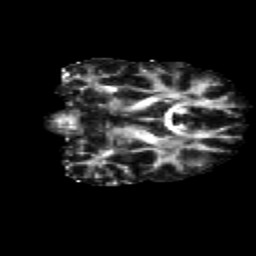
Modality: FA
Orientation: coronal
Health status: healthy
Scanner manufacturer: siemens
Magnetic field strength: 3 T
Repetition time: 12 s
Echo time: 0.092 s